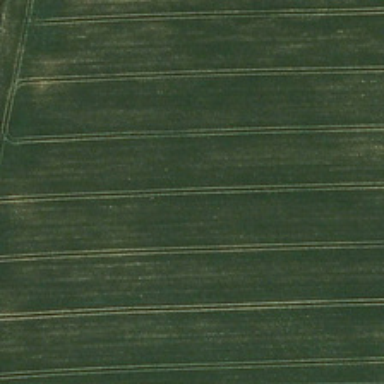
It is a large piece of green meadow .